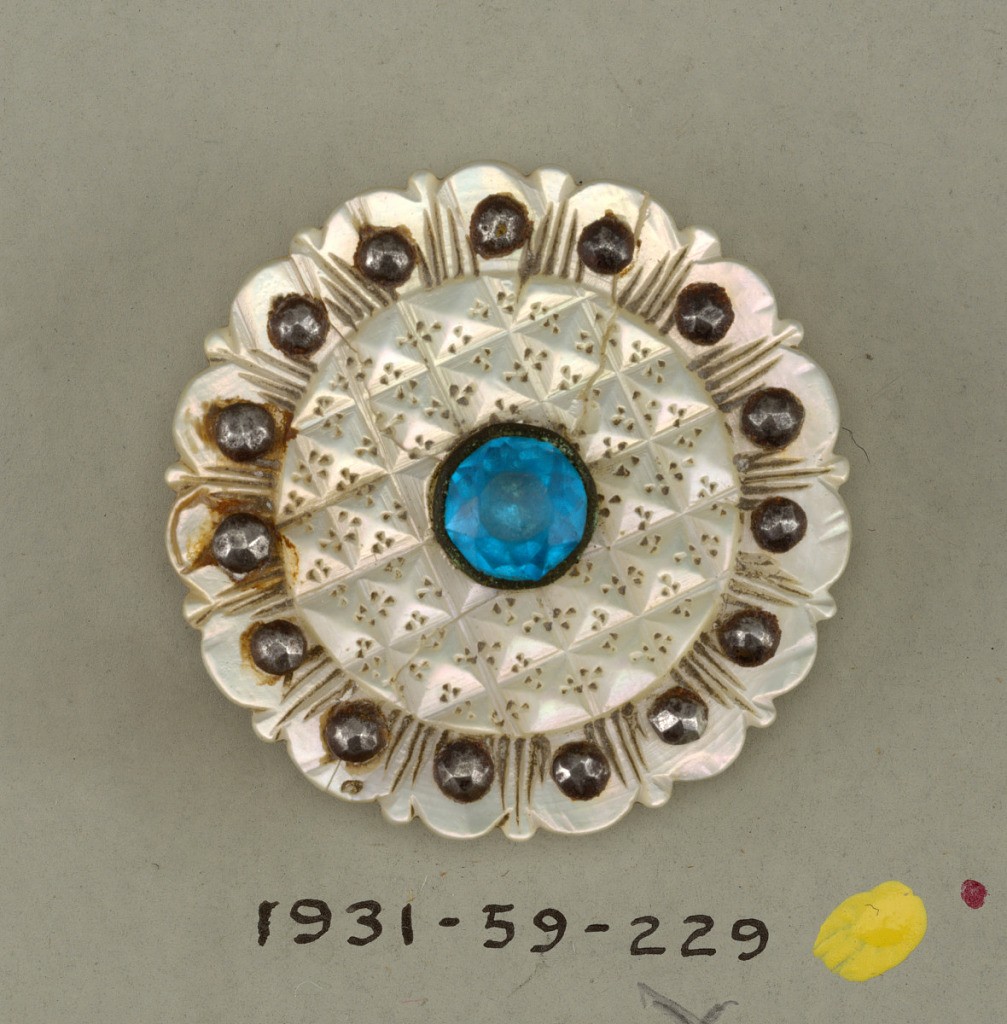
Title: Button
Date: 18th century
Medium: Pearl, steel, glass, copper
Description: Flat circular button, of pearl shell, engraved and ornamented with cut steel and an imitation gem (blue glass) placed in center; copper shank.

On card 32